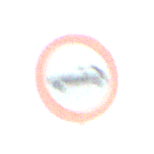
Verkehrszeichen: VerbotPersonenkraftwagen
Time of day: MorningAfternoon
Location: Outdoor (Suburban)
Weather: PartlyCloudy
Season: NotSpecified
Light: Natural